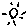
Label: sun